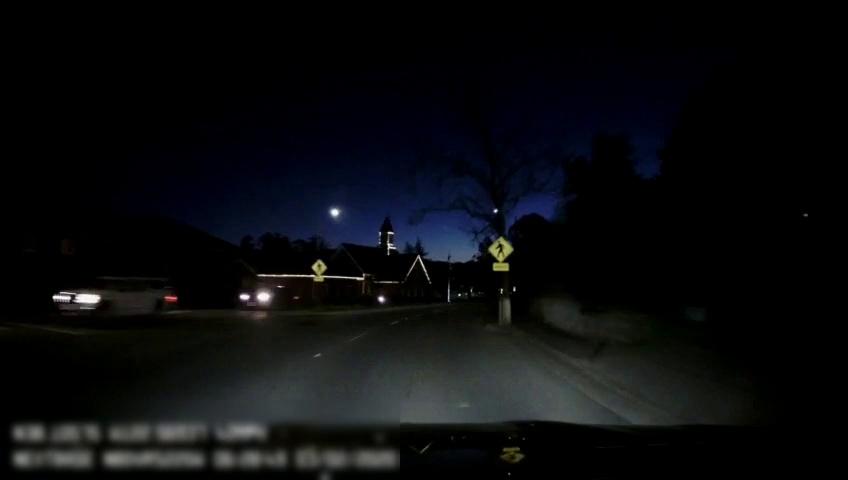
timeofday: Night
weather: Cloudy
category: Drivable Space
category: Vehicles | Car
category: Vehicles | Car
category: Lanes | Current Lane
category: Traffic | Signs
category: Traffic | Signs
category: Traffic | Signs
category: Traffic | Signs